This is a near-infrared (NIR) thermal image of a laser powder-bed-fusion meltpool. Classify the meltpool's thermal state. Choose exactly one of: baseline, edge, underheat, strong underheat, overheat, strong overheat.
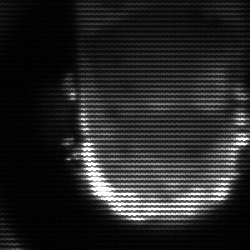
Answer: baseline